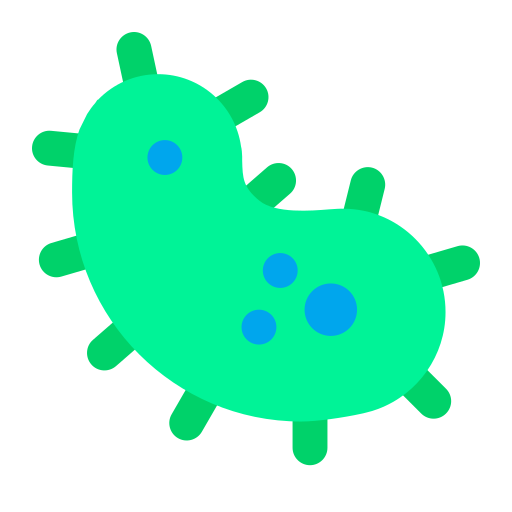
microbe flat